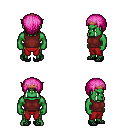
a pixel art fantasy rpg character, male body template, orc, green skin, maroon sleeveless shirt, red pants, pink plain hairstyle, bronze tiara, ghillies, four views (front, back, left, right), 2x2 character sprite sheet, small pixel art, hard edges, no anti-aliasing